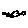
Label: cloud